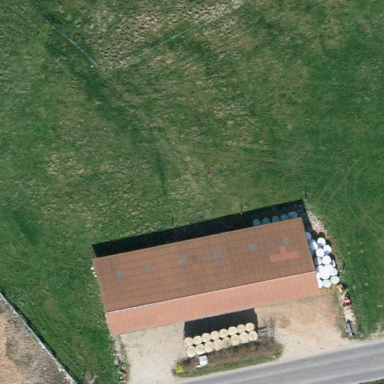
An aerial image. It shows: Farmyard area.